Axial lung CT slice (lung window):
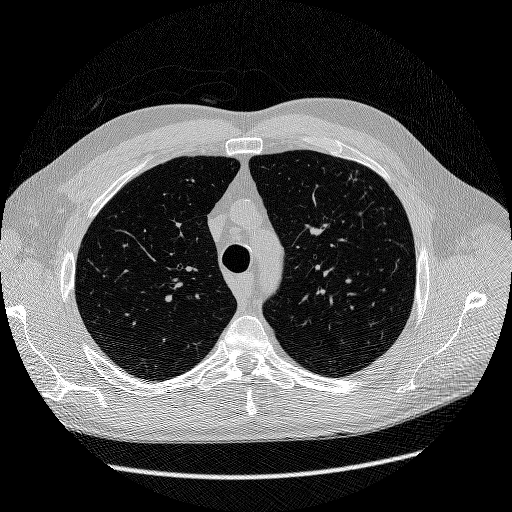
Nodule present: no